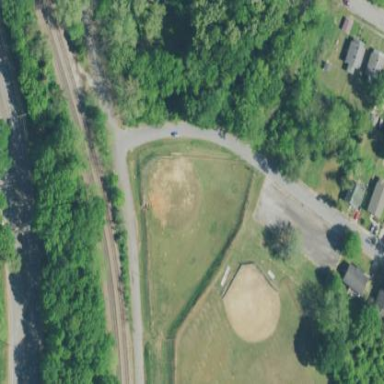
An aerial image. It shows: Softball pitch for leisure sports.